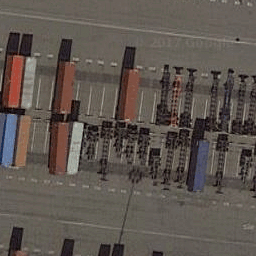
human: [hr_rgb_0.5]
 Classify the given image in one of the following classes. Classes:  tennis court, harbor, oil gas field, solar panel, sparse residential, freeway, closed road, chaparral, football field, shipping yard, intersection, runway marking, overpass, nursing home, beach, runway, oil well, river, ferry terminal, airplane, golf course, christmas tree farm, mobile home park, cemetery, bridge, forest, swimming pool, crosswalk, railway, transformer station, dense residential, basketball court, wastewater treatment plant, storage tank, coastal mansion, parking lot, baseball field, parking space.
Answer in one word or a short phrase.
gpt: shipping yard